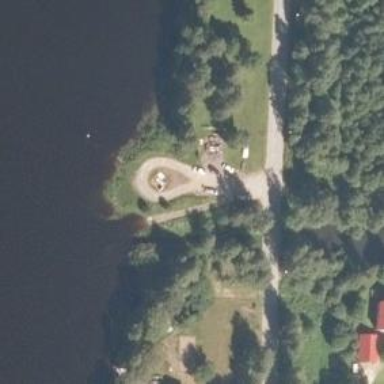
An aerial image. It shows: Tourist attraction.